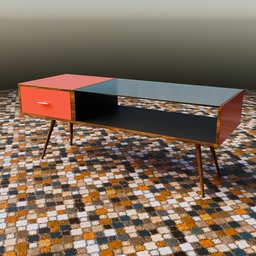
Label: furniture